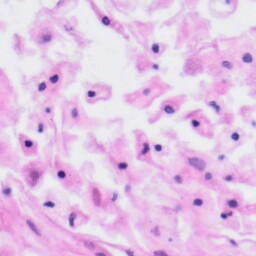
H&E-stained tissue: Tonsil